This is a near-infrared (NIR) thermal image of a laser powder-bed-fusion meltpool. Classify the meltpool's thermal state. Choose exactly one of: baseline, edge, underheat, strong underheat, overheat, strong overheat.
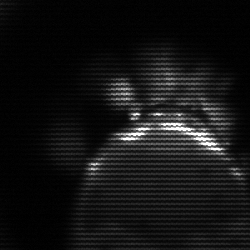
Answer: edge